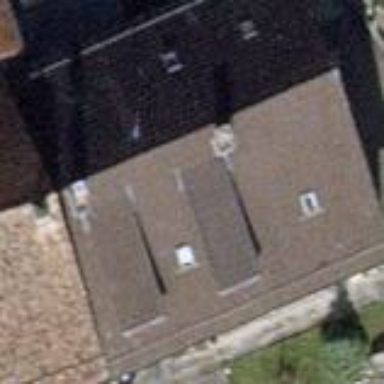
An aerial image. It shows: Building with tiled roof.